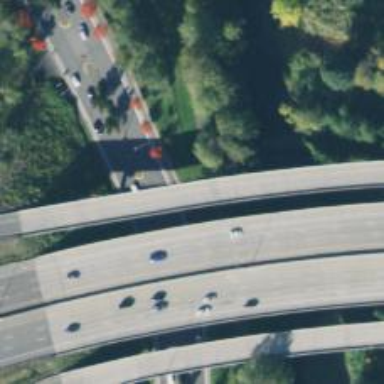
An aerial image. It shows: Motorway link bridge.